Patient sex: M
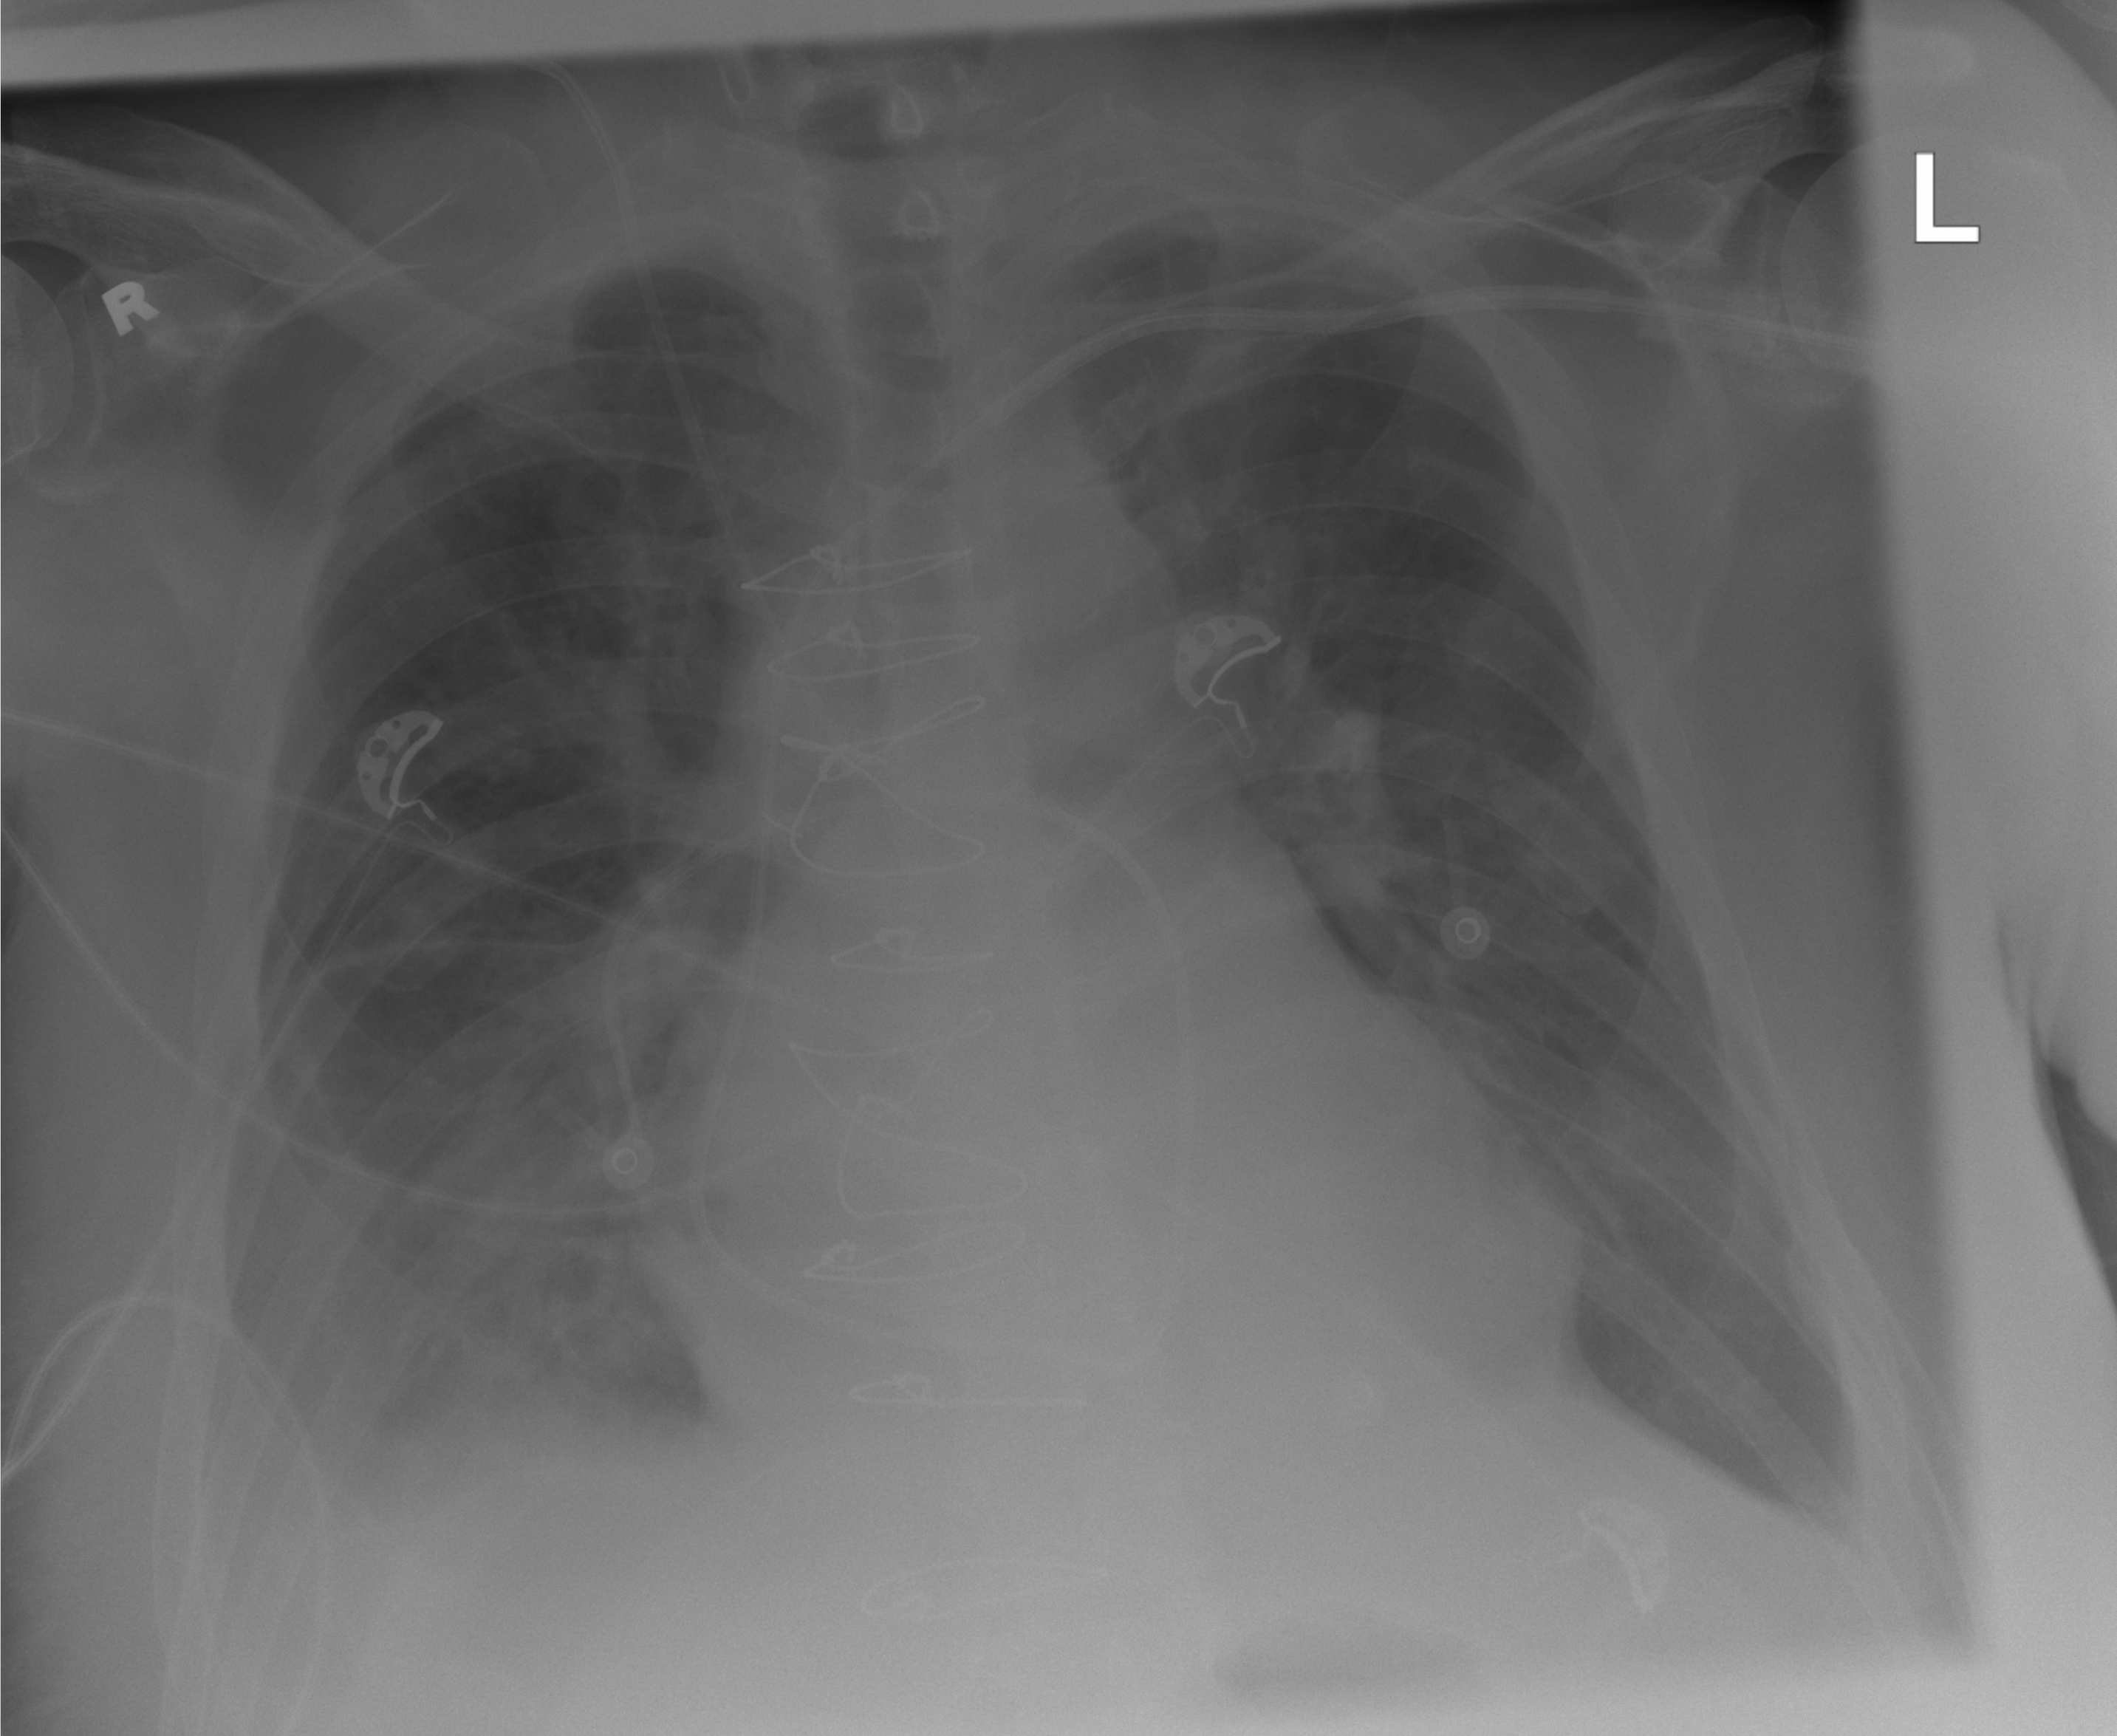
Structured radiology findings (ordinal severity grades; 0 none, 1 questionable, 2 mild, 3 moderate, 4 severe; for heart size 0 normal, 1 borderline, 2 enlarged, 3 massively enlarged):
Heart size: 2
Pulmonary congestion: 2
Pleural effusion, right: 3
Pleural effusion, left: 2
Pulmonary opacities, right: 2
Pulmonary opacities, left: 0
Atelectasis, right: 2
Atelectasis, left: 0